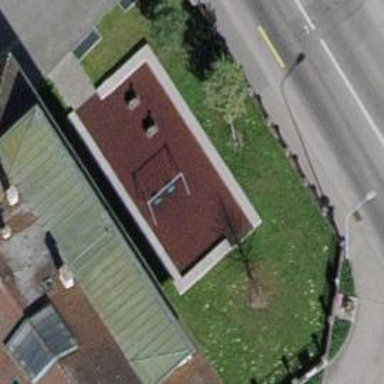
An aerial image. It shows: Concrete bench.